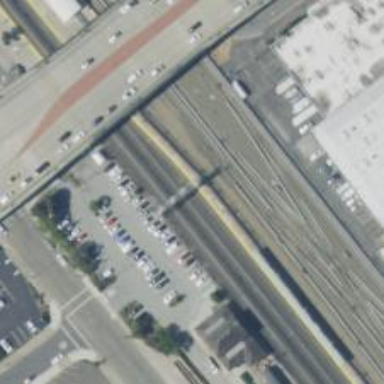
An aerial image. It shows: Railway siding with rails.